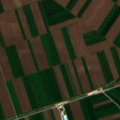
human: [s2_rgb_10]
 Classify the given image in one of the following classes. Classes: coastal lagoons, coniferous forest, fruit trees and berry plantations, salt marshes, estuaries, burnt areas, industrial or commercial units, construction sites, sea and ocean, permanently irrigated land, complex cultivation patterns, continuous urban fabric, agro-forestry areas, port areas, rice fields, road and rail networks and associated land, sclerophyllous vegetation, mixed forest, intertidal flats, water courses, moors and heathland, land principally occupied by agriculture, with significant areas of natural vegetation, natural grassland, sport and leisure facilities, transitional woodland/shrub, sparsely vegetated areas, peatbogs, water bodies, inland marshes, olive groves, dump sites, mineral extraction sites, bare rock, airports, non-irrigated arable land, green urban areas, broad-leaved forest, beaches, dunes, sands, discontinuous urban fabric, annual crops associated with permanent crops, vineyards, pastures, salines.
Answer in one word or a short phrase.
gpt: non-irrigated arable land